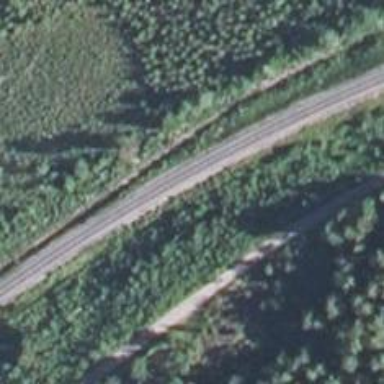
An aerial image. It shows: Railway track classified as B1.